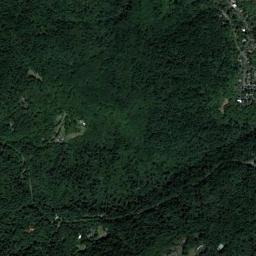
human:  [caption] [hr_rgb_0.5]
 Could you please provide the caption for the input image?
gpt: This is a dense forest .

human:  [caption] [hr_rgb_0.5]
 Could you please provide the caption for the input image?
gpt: The bare land is in the middle of the forest .

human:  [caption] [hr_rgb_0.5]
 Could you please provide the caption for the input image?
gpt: The forest has a lot of dense dark green trees and some roads go through the forest .

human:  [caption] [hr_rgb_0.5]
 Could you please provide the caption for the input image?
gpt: A large dense mixed dark green and light green forest and there are several curved road in the forest .

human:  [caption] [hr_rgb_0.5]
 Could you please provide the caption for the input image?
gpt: A dense forest with many green trees .